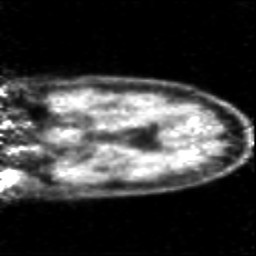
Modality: PET
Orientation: coronal
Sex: female
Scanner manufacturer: siemens